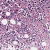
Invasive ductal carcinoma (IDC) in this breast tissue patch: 1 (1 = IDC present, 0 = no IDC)